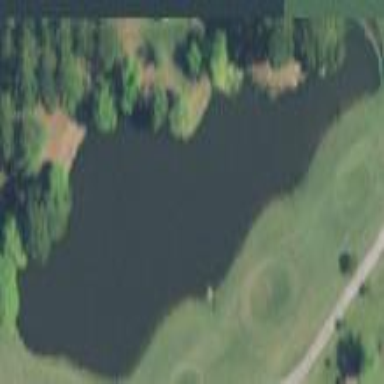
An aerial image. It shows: Picturesque scene of golf course with lateral water hazard.